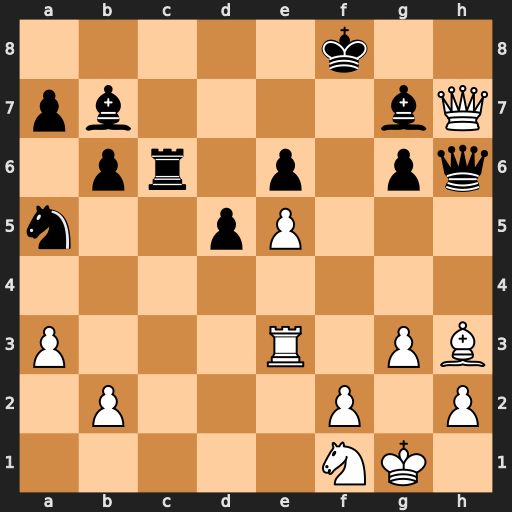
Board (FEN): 5k2/pb4bQ/1pr1p1pq/n2pP3/8/P3R1PB/1P3P1P/5NK1
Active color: w
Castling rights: -
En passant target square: -
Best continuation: Rf3+ Ke7 Qg8